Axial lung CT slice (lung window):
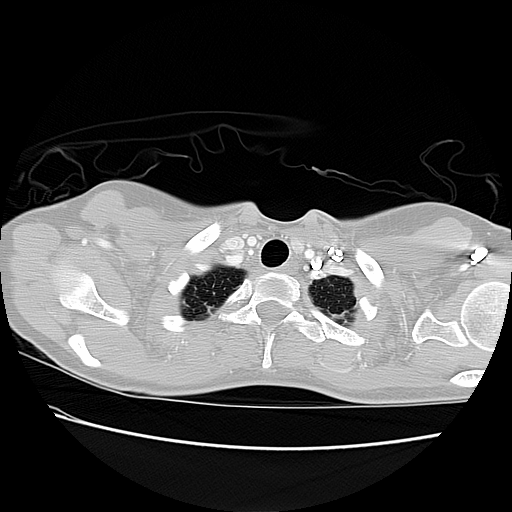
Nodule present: no